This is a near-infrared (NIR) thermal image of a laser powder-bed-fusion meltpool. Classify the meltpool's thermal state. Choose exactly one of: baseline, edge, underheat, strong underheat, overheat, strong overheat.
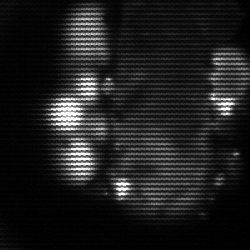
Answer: strong underheat